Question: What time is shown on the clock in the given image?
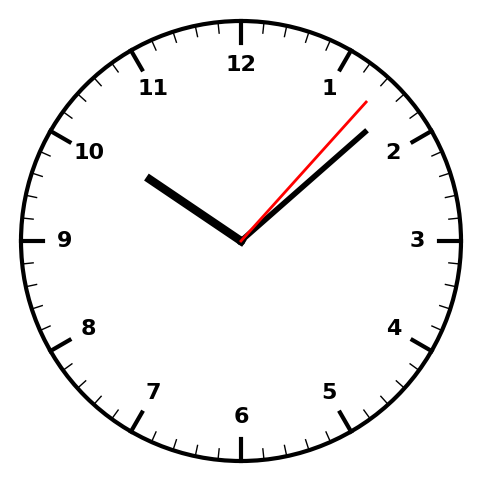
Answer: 10:08:07